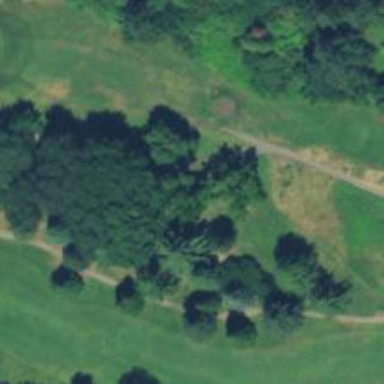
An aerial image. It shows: Path for both roads and golfers.